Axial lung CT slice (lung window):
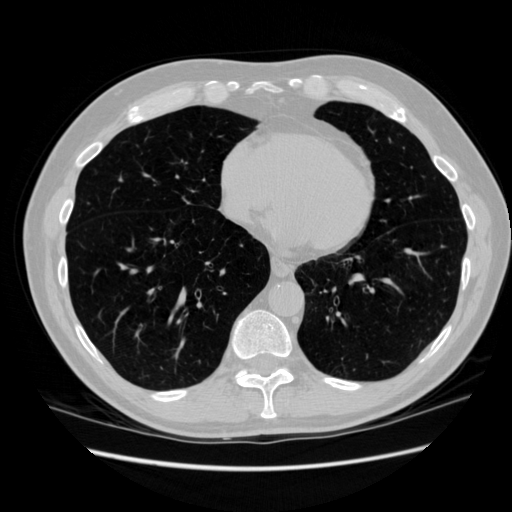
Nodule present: no